Interaction volume radius: 5 \u00c5
Interaction volume height: 15 \u00c5
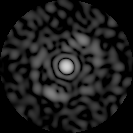
Disorder parameter: 0.8183